Question: Unfortunately, I am experiencing a problem restoring a database on my laptop.
This is the error message that is being displayed in SQL Server 2008 R2 Management Studio:

How can I solve this problem please?
It seems that I have to update my SQL Server 2008 R2 to Service Pack 2. Am I correct? I tried using the link from Microsoft however it requires around 5 hours to download because of the slow download speed (my internet reaches up to 1.2 MB/s download speed so the problem is not on my part).
Is there an alternative place from where I can download SQL Server 2008 R2 Service Pack 2?
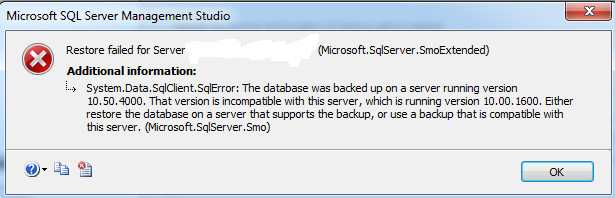
Answer: Seems like you are running 'SQL Server 2008' and your database backup is from 'SQL Server 2008 **R2**'. That is what I infer from above screen shot. It is not about service packs but about SQL Server releases which is not backward incompatible. Refer <URL> to get to know versions of SQL Server. You will have to upgrade your server.
To know what is your SQL Server version, you can use 'Select @@version'.
[Update] - Alternatively, you can generate SQL Server Scripts and data which is compatible with SQL Server 2008. If your database is not huge, this can work and it will be quick.